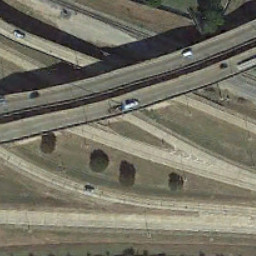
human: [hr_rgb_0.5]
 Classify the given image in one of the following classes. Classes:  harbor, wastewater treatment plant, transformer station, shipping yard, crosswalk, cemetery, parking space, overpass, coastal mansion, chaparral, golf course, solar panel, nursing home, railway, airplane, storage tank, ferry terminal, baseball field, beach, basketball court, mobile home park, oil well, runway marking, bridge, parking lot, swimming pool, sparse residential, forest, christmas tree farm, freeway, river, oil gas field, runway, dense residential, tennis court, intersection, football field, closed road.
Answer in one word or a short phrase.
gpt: overpass